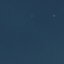
Land use / land cover: SeaLake